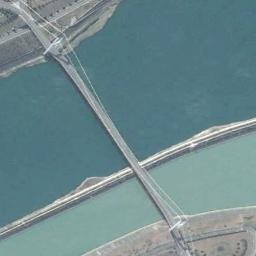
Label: bridge